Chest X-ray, AP view. Patient: 66 years old, sex M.
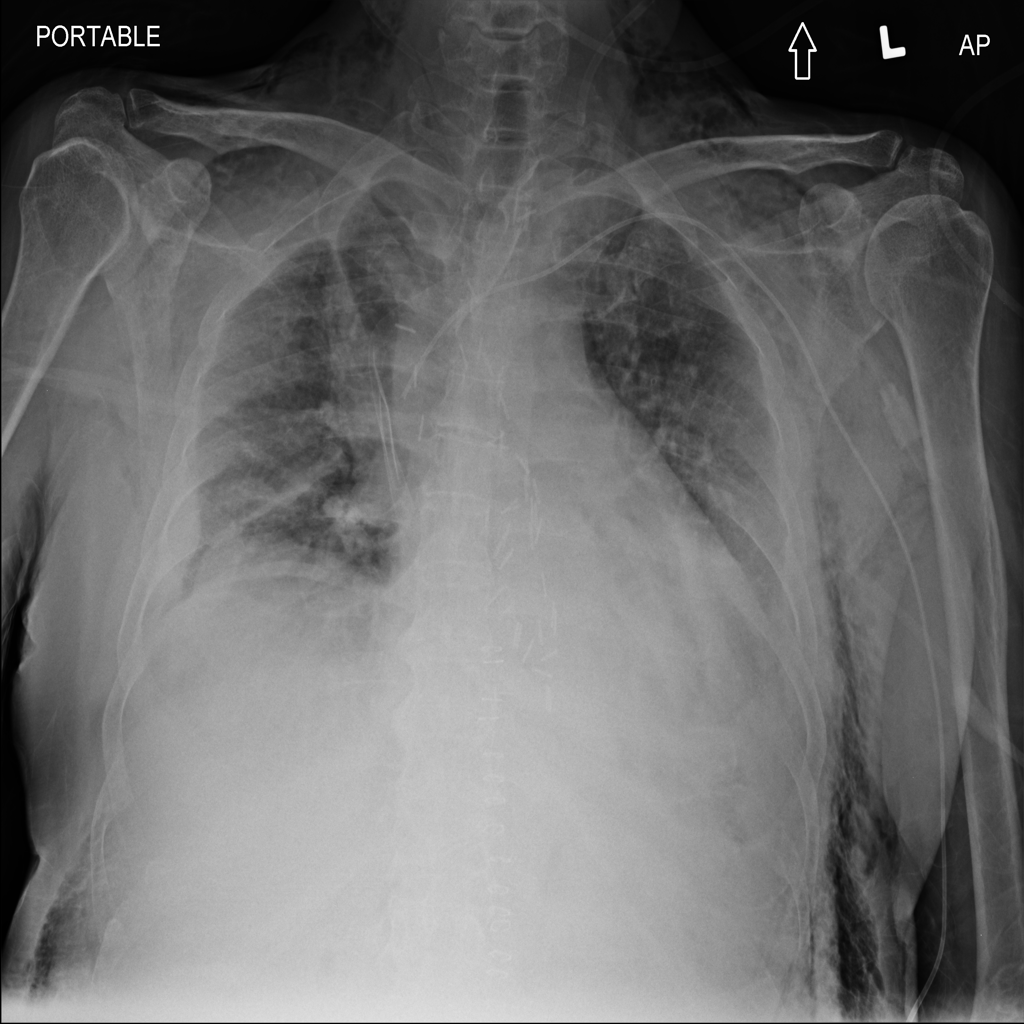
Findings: Emphysema, Pleural_Thickening